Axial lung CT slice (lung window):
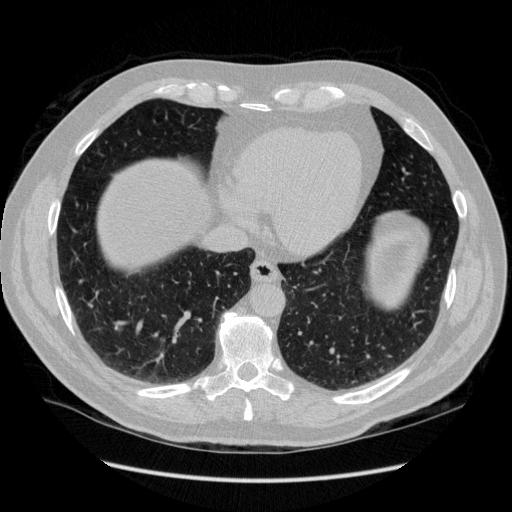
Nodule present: no